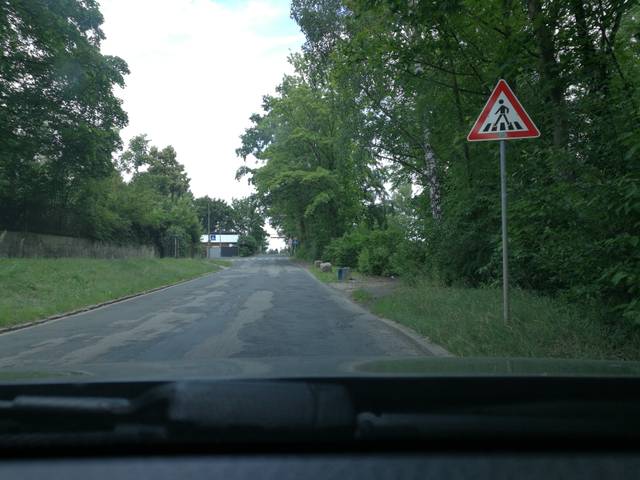
Region: Germany
Coordinates: 49.471, 10.972